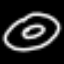
Label: donut